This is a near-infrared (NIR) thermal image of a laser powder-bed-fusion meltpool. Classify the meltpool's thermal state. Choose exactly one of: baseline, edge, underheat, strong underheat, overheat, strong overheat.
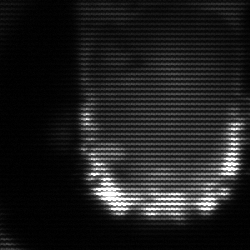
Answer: baseline